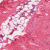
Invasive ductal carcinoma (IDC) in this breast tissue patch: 0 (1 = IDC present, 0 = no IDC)